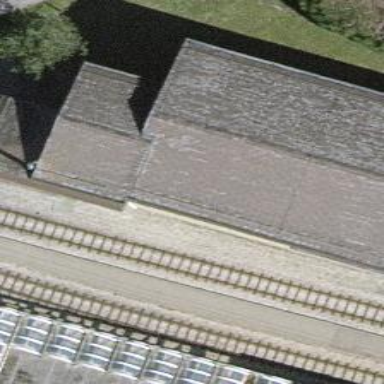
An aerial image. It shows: Narrow-gauge railway with electrified tracks using contact line. Located in service yard with one track.